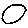
Label: circle